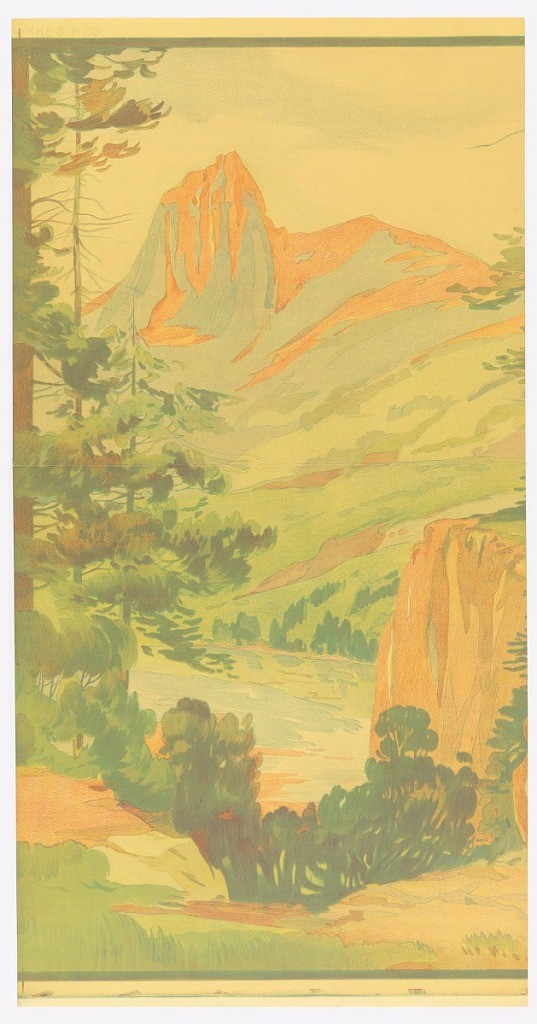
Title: Sierras
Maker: The Schmitz-Horning Co., Cleveland, Ohio, 1905 - 1960
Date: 1913–1914
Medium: Chromolithograph on paper
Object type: Scenic - panel
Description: Landscape scene with mountain range in the background, trees and hills in the middle ground and rock formation and more trees in the foreground. Printed in earth tones and greens.